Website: bh-photo
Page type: payment
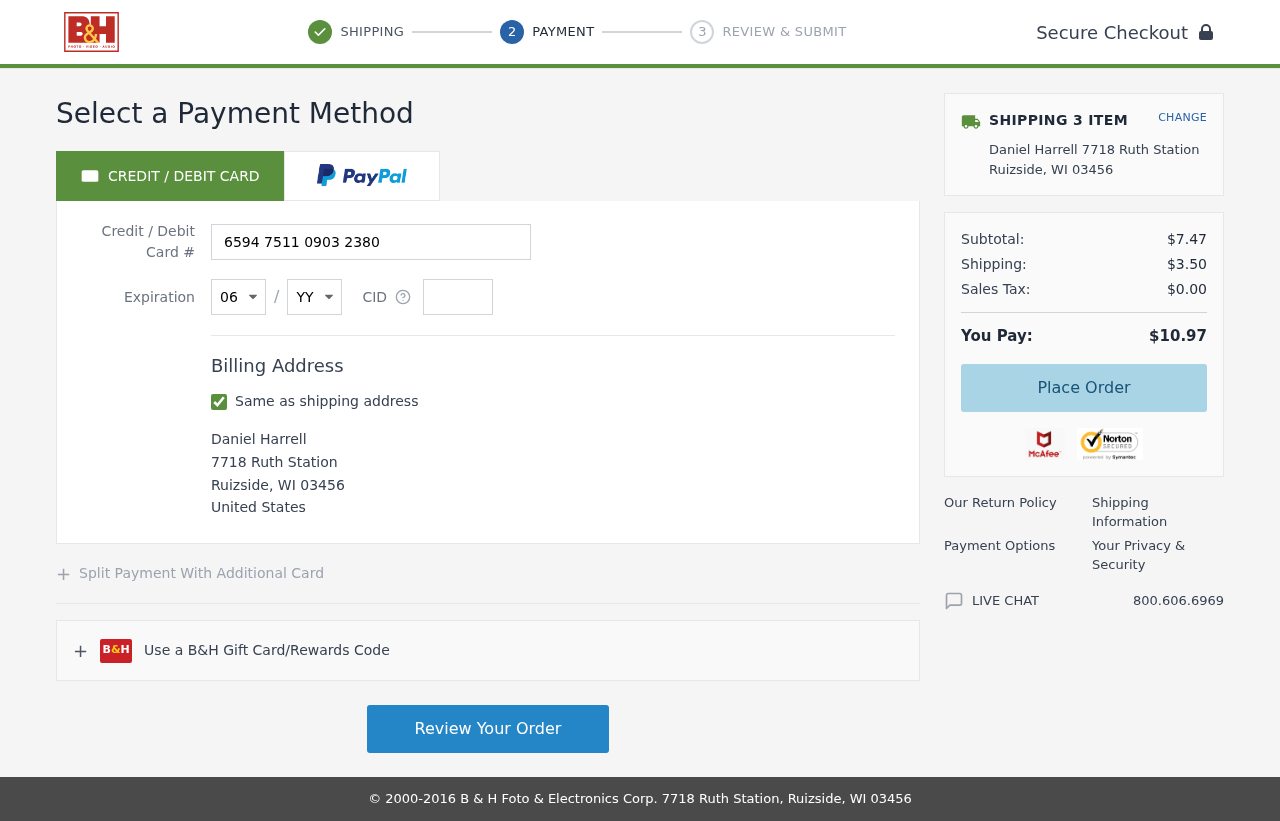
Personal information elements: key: PII_CARD_CVV
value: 315
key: PII_CARD_EXPIRY_MONTH
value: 06
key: PII_CARD_EXPIRY_YEAR
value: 27
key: PII_CARD_NUMBER
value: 6594 7511 0903 2380
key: PII_CITY
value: Ruizside
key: PII_COUNTRY
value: United States
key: PII_FULLNAME
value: Daniel Harrell
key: PII_POSTCODE
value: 03456
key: PII_STATE_ABBR
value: WI
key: PII_STREET
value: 7718 Ruth Station
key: PII_FULLNAME2
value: Daniel Harrell
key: PII_STREET2
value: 7718 Ruth Station
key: PII_CITY2
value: Ruizside
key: PII_STATE_ABBR2
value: WI
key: PII_POSTCODE2
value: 03456
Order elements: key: ORDER_NUM_ITEMS
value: SHIPPING 3 ITEM
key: ORDER_SUBTOTAL
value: $7.47
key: ORDER_SHIPPING_COST
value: $3.50
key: ORDER_TAX
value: $0.00
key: ORDER_TOTAL
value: $10.97